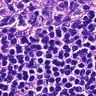
Metastatic tissue present: no